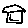
Label: house